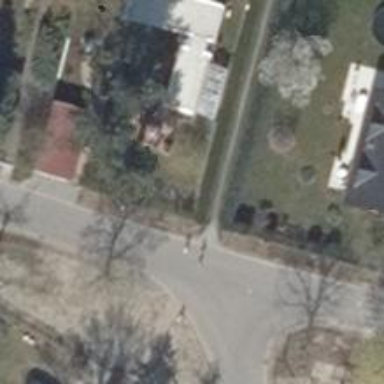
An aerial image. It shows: Driveway.